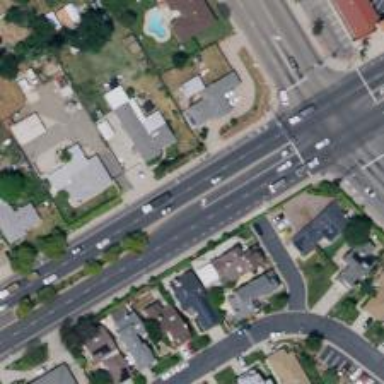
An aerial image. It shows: Secondary road with separate asphalt sidewalk.